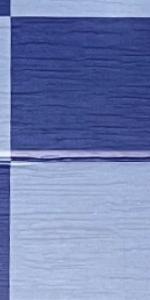
Label: Empty